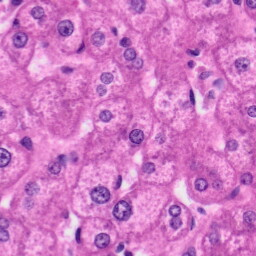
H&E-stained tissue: Liver